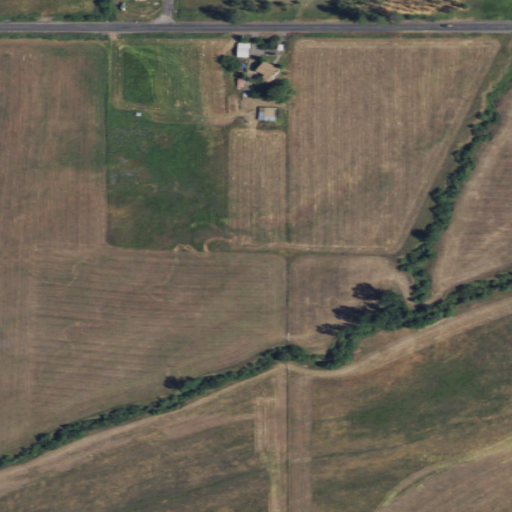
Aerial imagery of plain(s) in Washington named Big Meadows containing grassland, shrub, open development, and low intensity development